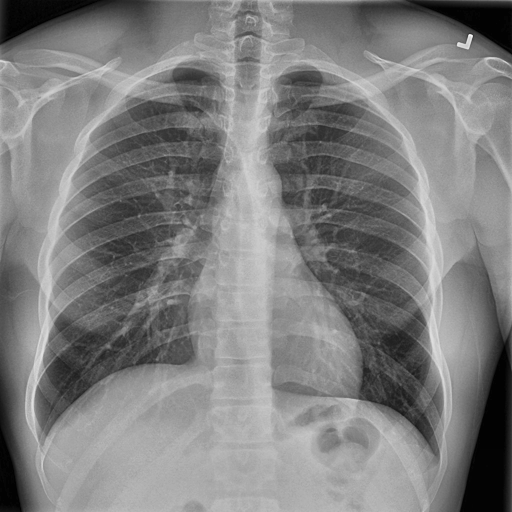
Finding: NORMAL